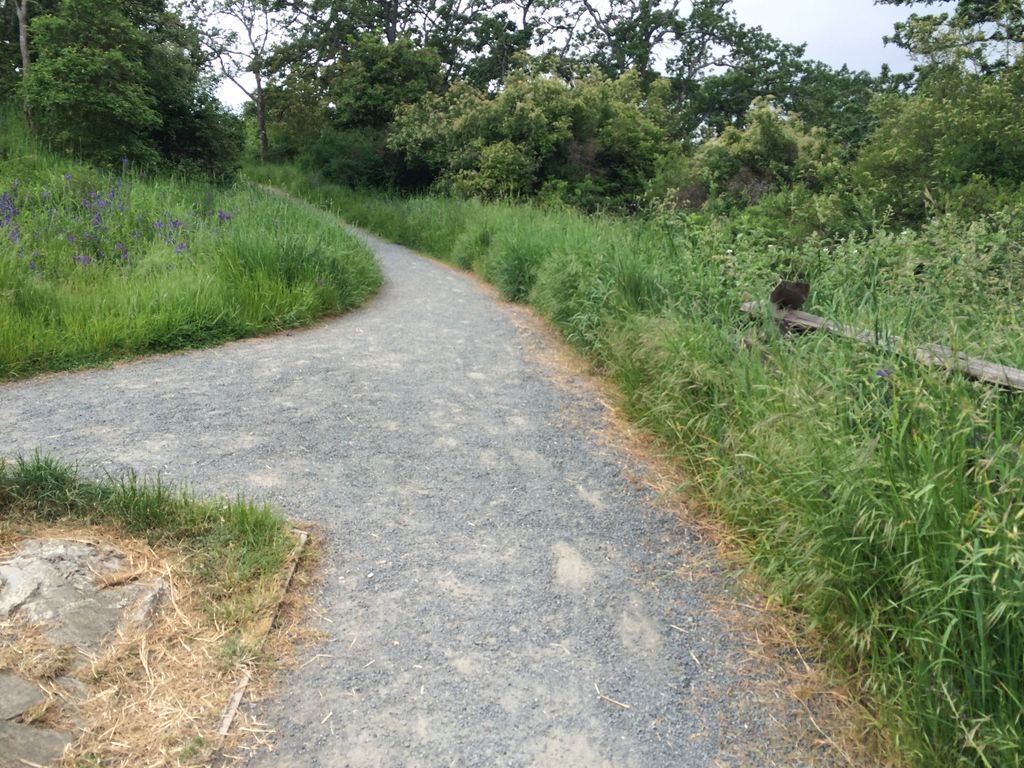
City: victoria